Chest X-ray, PA view. Patient: 24 years old, sex M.
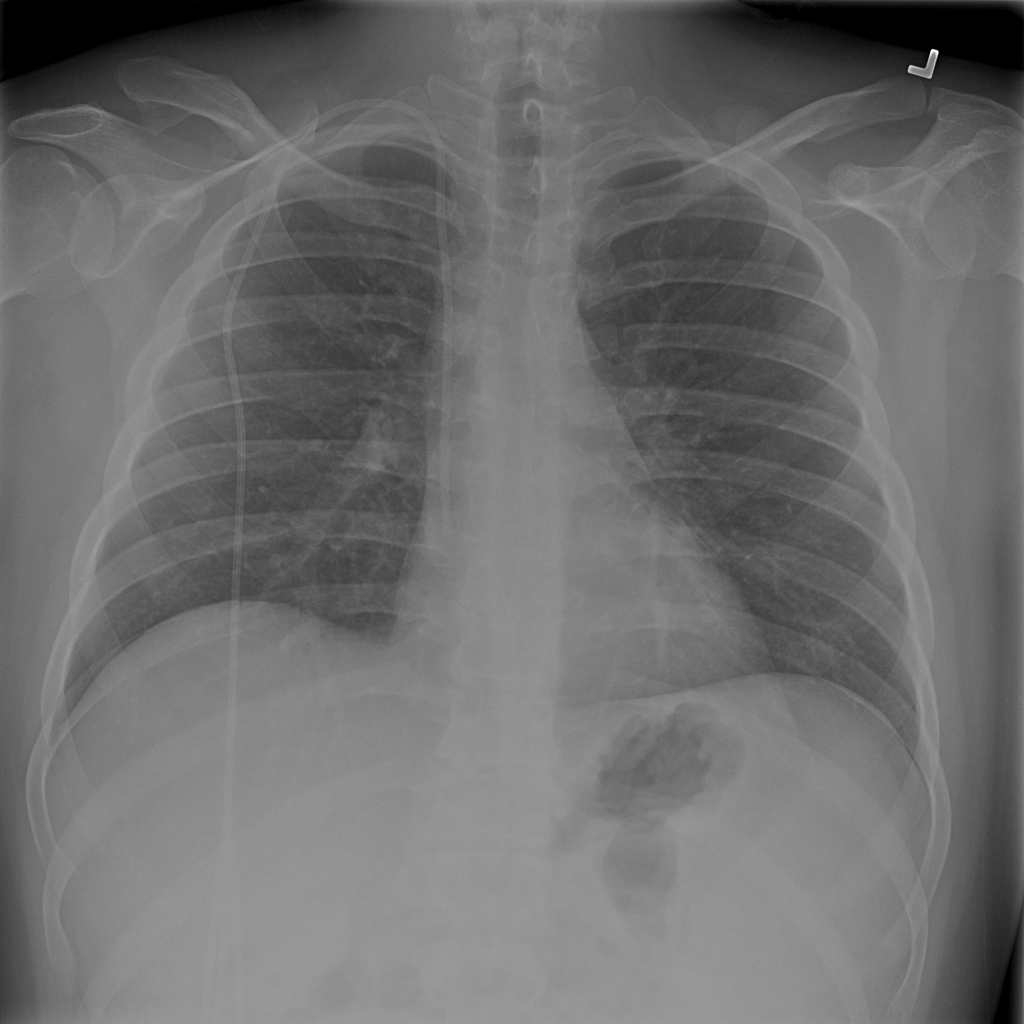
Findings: No Finding